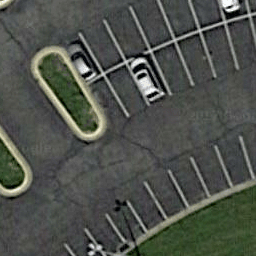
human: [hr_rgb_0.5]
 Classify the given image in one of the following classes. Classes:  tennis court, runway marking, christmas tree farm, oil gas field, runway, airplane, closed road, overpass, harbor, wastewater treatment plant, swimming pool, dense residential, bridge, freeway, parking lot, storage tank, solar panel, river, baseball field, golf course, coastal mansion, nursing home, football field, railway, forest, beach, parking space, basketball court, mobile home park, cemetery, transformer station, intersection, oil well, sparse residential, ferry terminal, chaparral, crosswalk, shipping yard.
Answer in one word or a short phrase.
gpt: parking space